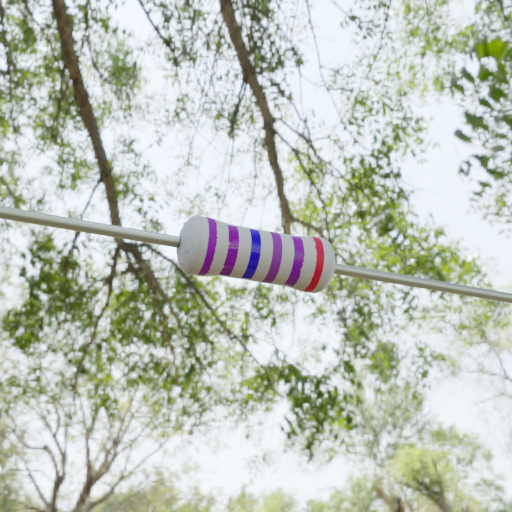
Resistor colour bands (in order): violet, violet, blue, violet, violet, red